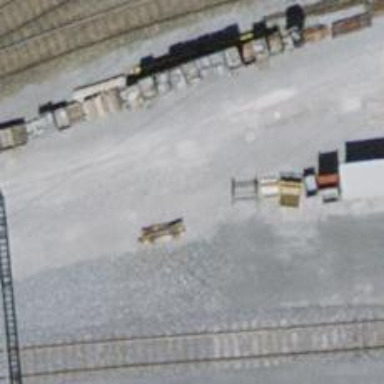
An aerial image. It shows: Railway yard with one track.